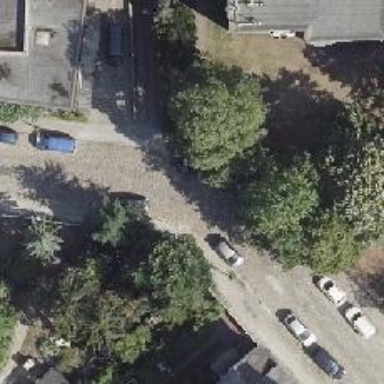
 with the left sidewalk surfaced with setts."